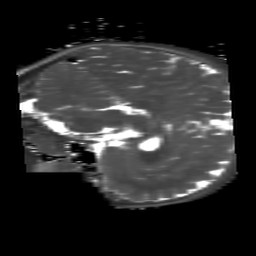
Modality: T2map
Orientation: sagittal
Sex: male
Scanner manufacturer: siemens
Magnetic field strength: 3 T
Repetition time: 4 s